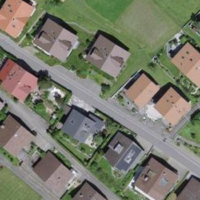
EUNIS habitat code: 55
Species observed at this site:
Cymbalaria muralis